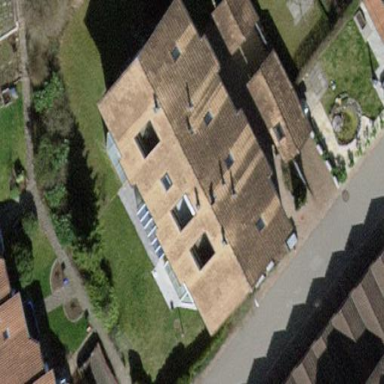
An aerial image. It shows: Terrace building.